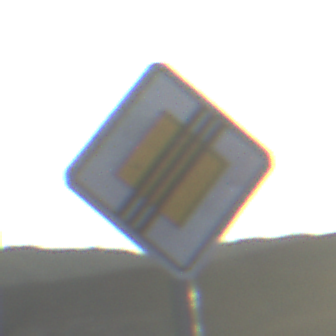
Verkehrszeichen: EndeVorfahrtsstrasse
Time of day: SunriseSunset
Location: Outdoor (Nature)
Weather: PartlyCloudy
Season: NotSpecified
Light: Natural